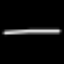
Label: line